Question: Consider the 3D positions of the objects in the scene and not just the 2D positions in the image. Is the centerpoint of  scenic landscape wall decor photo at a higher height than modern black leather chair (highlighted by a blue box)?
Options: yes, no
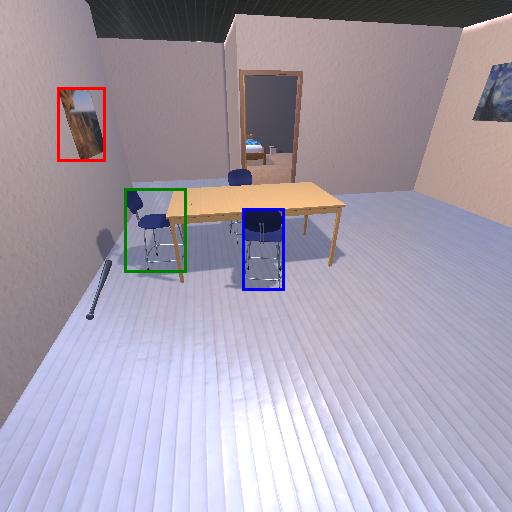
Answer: yes